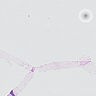
Metastatic tissue present: no